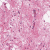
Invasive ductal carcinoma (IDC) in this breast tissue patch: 0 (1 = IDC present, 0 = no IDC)